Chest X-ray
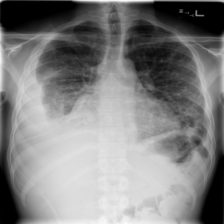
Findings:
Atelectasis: negative
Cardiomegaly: negative
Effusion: negative
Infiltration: negative
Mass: negative
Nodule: negative
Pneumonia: negative
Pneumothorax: negative
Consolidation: negative
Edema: negative
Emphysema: negative
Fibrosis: negative
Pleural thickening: negative
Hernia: negative